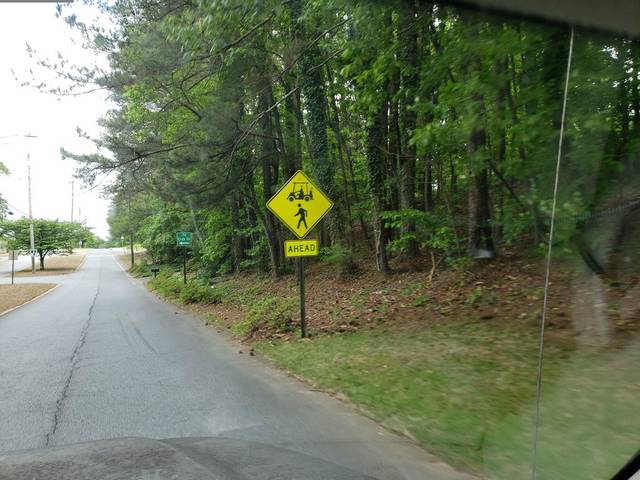
Region: United States
Coordinates: 34.038, -84.595